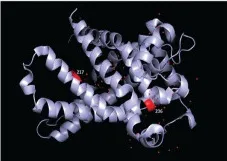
In silico analysis of c.649G>A (p. Gly217Arg) and c.706A>G (p. Arg236Gly) mutations on the ORC1 protein structure and function. (A) Partial electropherograms showing the detected mutations. Multiple alignment of the modified ORC1 aminoacid residues with the protein sequence from different species using the Clustal W2 software.
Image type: radiology (ct)